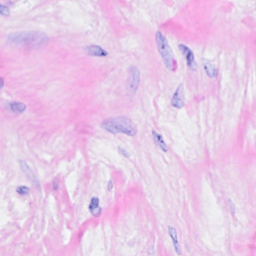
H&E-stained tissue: Breast